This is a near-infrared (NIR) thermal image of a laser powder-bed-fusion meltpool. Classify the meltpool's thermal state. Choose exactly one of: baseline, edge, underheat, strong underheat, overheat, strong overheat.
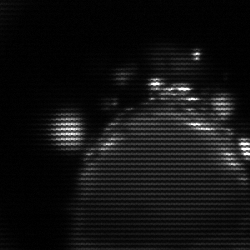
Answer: edge